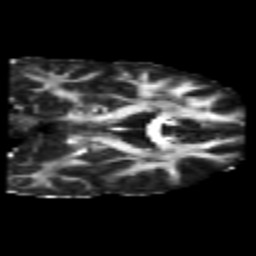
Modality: FA
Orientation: coronal
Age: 45
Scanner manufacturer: philips
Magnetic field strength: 3 T
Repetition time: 8.6 s
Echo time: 0.127 s